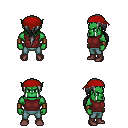
a pixel art fantasy rpg character, male body template, orc, green skin, maroon sleeveless shirt, teal pants, gray ponytail hairstyle, red bandana, leather bracers, maroon shoes, four views (front, back, left, right), 2x2 character sprite sheet, small pixel art, hard edges, no anti-aliasing